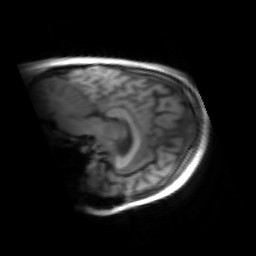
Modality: inplaneT1
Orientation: sagittal
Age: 23
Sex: male
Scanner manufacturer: siemens
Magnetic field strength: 3 T
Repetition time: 1.2 s
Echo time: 0.00251 s